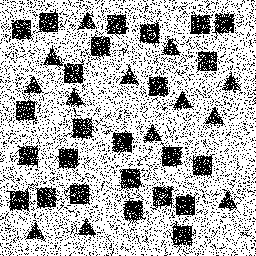
Squares: 25
Triangles: 13
Stars: 0
Total shapes: 38